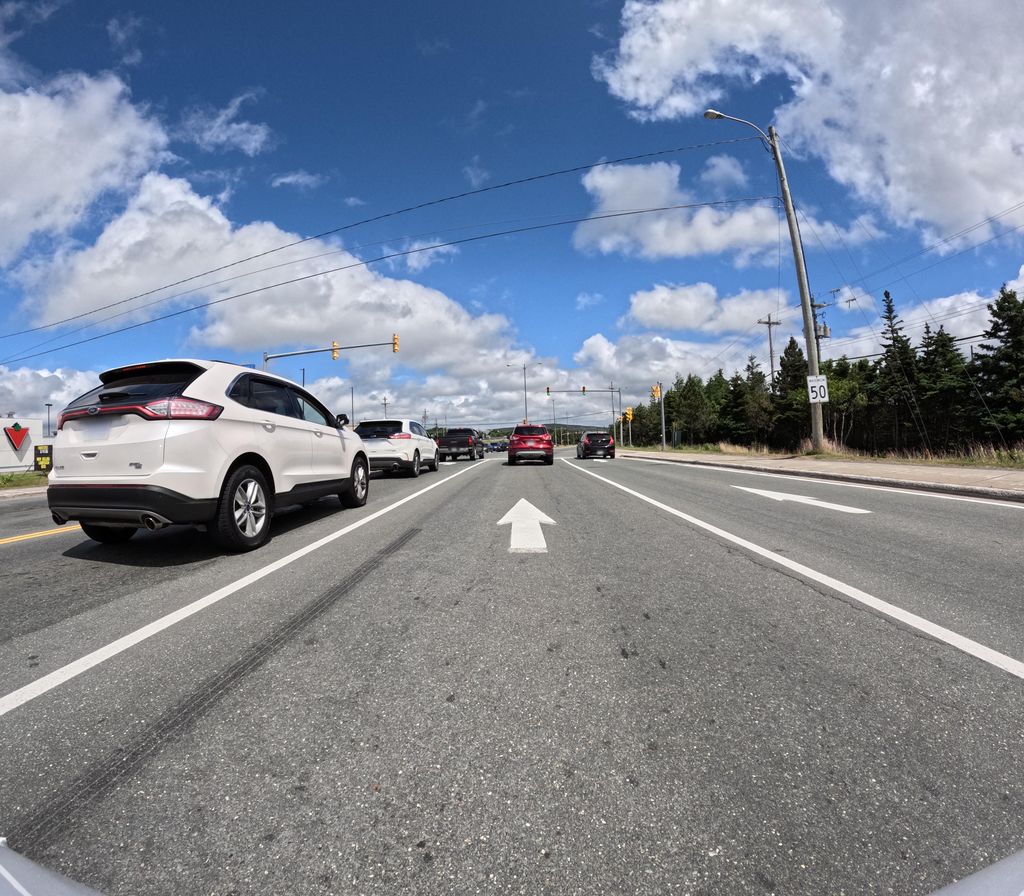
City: st_johns